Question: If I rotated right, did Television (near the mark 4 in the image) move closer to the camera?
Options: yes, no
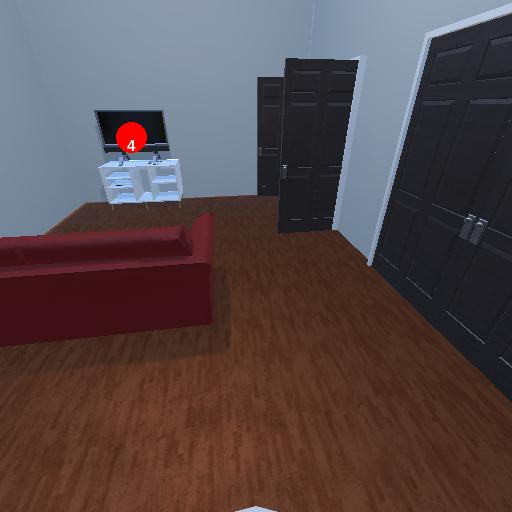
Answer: yes